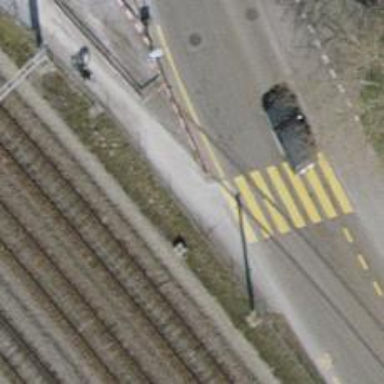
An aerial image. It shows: Double cycle barrier is in place.